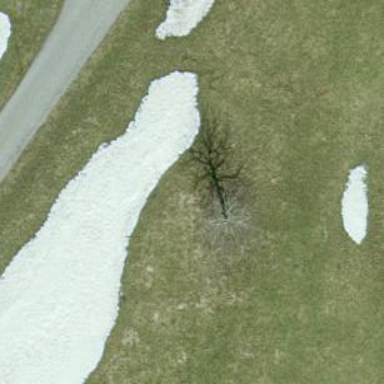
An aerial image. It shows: Beautiful tree in nature.